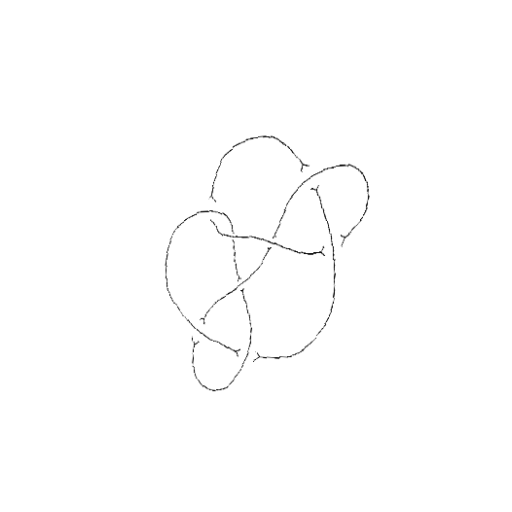
Crossing number: 8